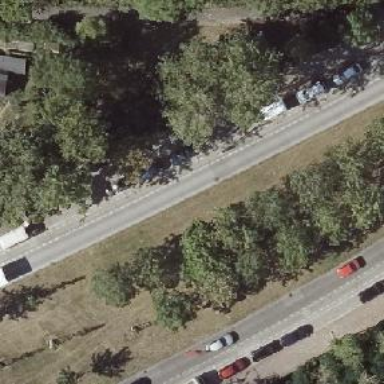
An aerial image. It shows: Secondary road with concrete surface and lane markings. There is parallel parking on the right lane.